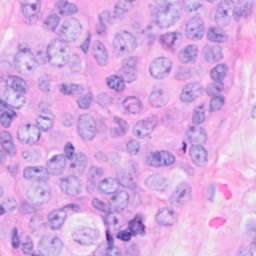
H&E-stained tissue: Breast